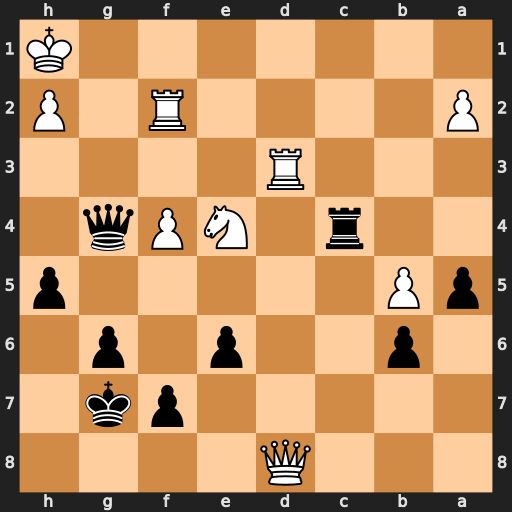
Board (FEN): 3Q4/5pk1/1p2p1p1/pP5p/2r1NPq1/3R4/P4R1P/7K
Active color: b
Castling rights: -
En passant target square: -
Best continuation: Rc1+ Rd1 Rxd1+ Qxd1 Qxd1+